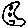
Label: moon